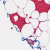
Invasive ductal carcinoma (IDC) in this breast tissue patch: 0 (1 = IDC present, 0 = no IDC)